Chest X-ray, AP view. Patient: 60 years old, sex M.
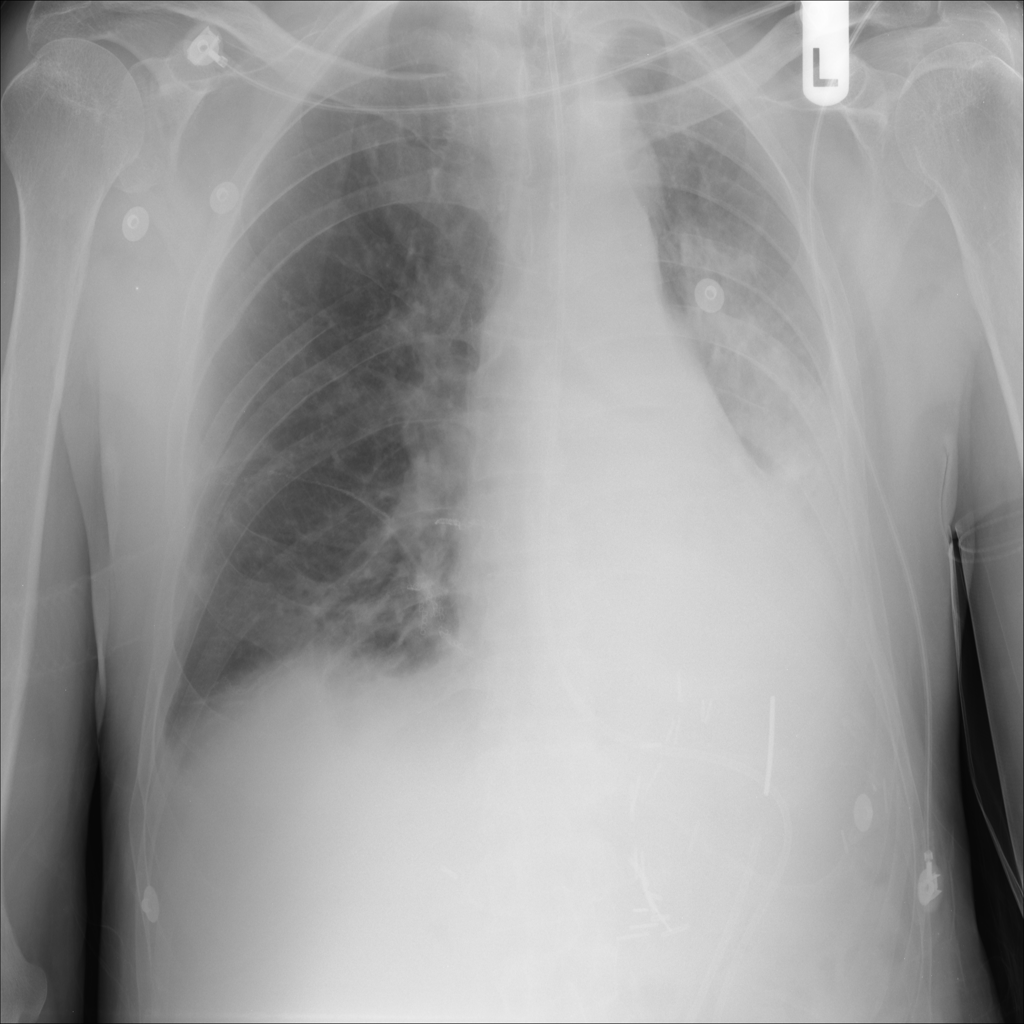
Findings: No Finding